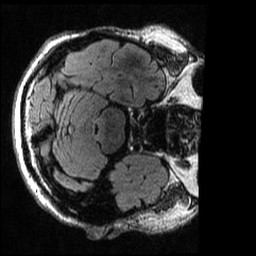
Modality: T2w
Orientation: axial
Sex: male
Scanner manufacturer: ge
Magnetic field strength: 3 T
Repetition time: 6 s
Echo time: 0.127 s